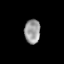
Tissue: skin
Cell type: Epithelial cells
Senescence score: 0.2642
Nuclear area (px): 374
Mean DAPI intensity: 155.008